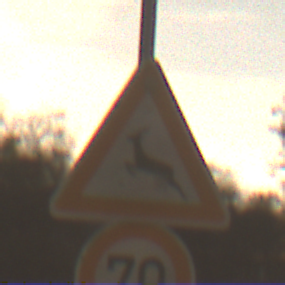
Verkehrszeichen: WildwechselRechts
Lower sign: Geschwindigkeit70
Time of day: Night
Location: Outdoor (Nature)
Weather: Clear
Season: NotSpecified
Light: Natural